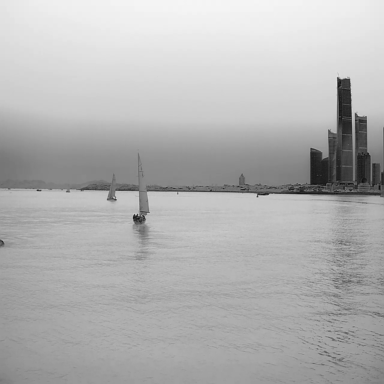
There are two sailboats in the infrared image.